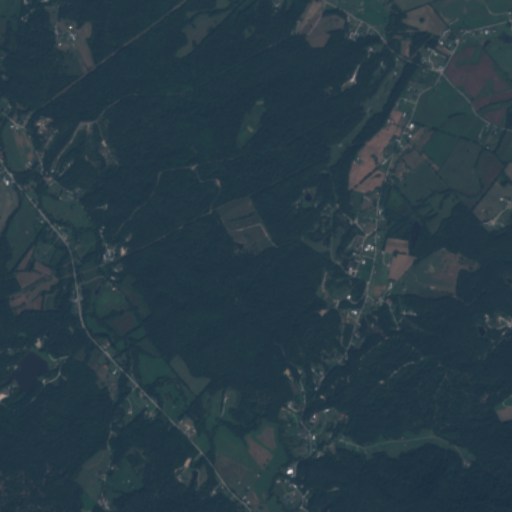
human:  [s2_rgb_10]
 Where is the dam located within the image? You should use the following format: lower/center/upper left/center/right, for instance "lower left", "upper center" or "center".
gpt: The dam is located in the lower left of the image.
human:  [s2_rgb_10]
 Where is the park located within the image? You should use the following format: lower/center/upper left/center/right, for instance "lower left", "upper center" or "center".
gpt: The park is located in the lower left of the image.
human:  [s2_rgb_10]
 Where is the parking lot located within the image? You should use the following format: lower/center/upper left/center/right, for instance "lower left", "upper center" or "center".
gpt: The parking lot is located in the lower left of the image.
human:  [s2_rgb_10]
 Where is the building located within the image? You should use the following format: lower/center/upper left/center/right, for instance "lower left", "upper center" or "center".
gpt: The building is located in the lower left of the image.
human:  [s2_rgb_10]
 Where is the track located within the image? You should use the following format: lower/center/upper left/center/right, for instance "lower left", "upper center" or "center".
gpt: There is no track in the image.